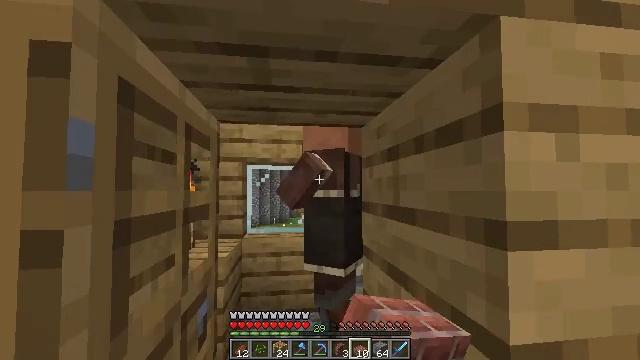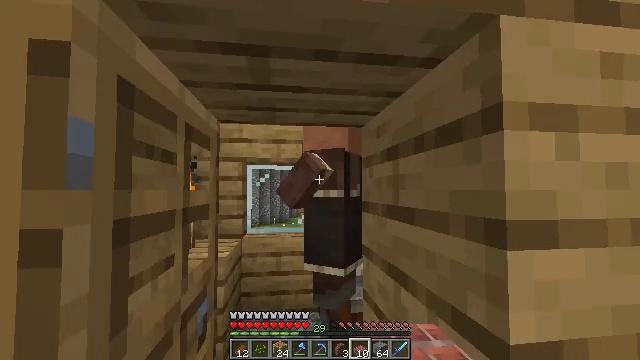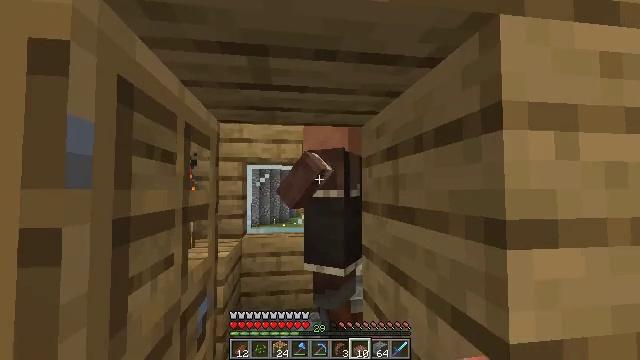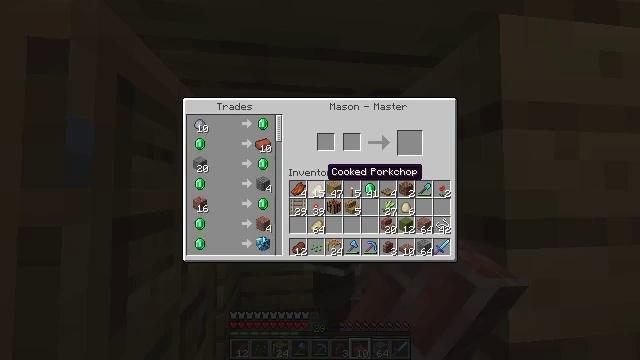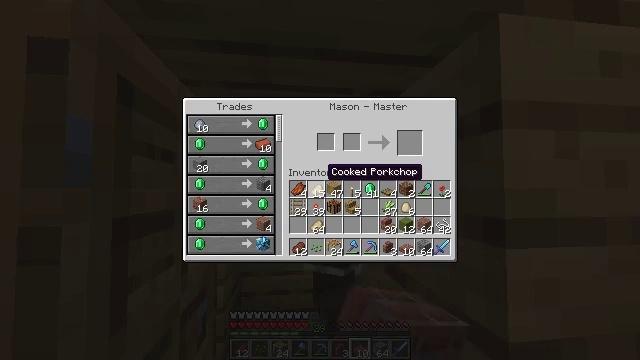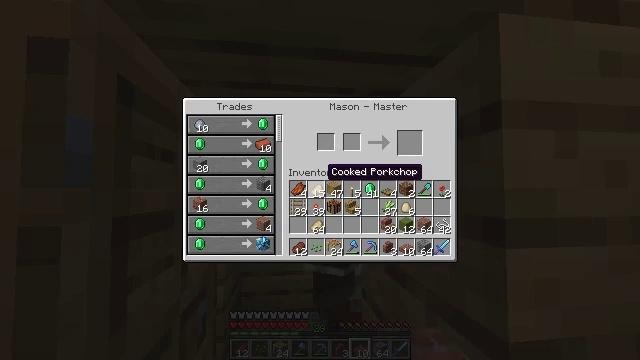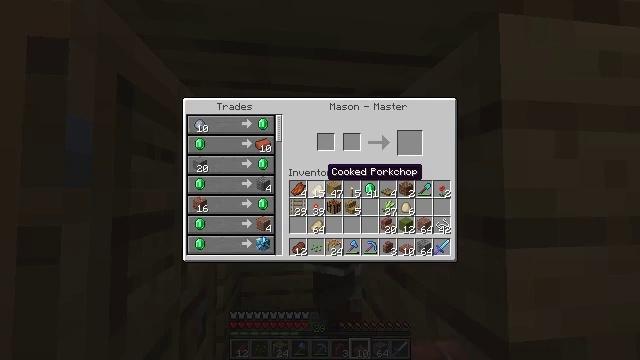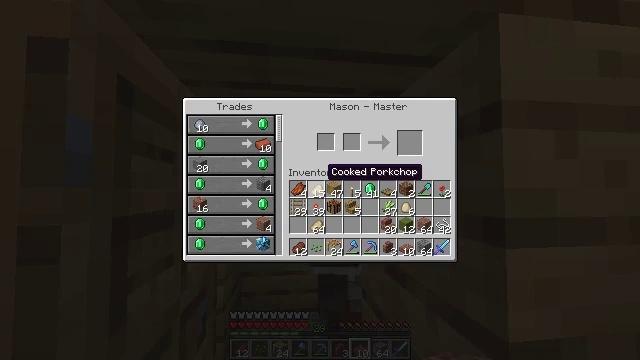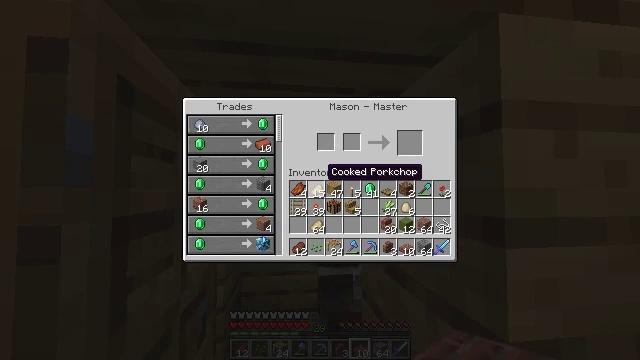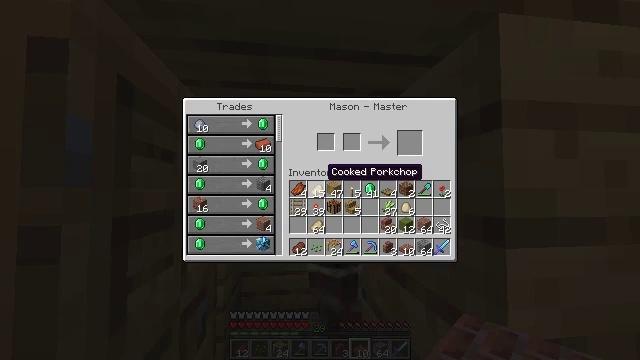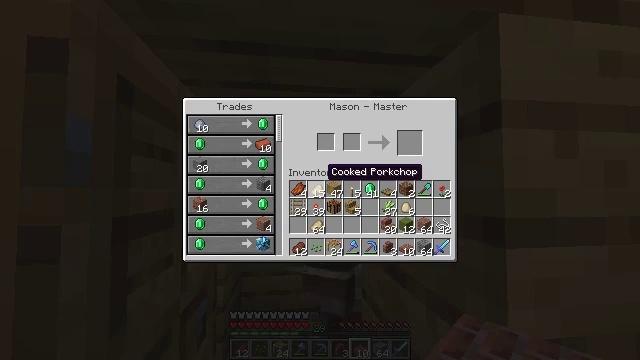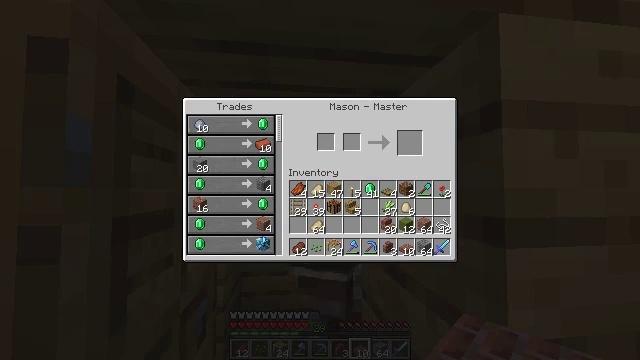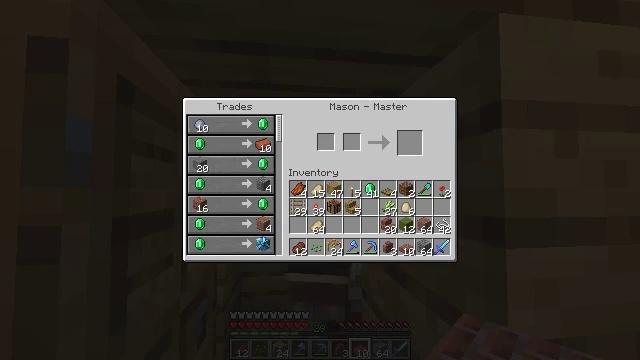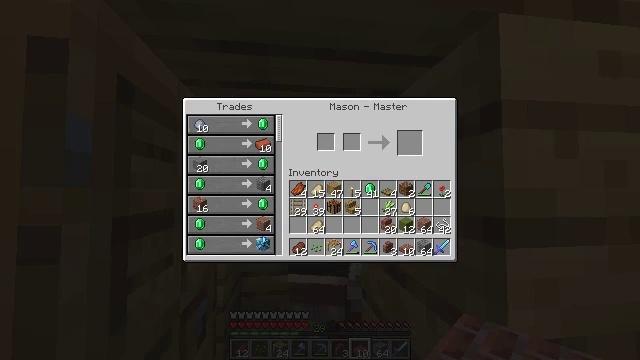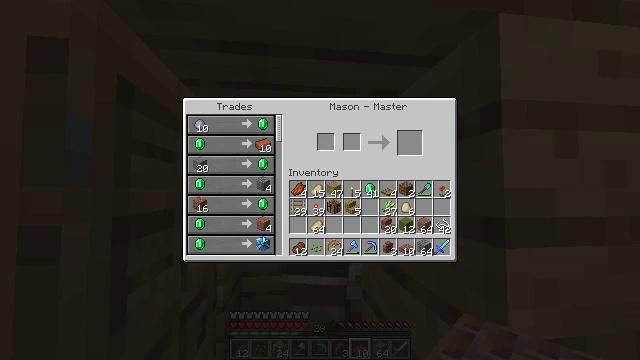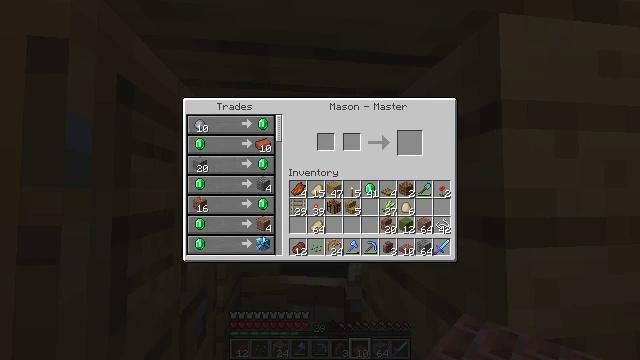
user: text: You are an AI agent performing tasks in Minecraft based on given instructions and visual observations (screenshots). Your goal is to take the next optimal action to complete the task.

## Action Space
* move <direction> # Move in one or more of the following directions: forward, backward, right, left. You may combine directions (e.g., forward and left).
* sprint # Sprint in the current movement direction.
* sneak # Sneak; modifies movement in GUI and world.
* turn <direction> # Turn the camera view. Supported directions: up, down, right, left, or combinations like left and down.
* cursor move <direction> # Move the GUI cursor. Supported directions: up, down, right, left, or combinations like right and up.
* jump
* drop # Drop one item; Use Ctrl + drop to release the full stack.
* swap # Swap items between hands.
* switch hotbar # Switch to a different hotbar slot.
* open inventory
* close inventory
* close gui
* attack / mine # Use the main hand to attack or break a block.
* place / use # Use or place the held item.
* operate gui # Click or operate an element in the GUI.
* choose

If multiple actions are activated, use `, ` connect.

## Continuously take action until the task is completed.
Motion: motion action
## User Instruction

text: Use clay to craft a brick.
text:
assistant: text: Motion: use / place
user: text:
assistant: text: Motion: use / place
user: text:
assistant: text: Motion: open gui
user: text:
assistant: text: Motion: no_op
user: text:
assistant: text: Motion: no_op
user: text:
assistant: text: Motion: no_op
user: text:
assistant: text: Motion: no_op
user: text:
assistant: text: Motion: no_op
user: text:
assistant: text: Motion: no_op
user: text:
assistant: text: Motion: no_op
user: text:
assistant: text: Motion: no_op
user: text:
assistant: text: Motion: no_op
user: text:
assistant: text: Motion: no_op
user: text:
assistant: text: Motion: cursor move up
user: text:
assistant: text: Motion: cursor move left and up
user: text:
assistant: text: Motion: cursor move left
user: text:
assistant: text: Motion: sneak, cursor move left
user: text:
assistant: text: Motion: sneak, cursor move left
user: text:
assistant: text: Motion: sneak, cursor move left
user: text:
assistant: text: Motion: sneak
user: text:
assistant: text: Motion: sneak
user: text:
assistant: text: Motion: sneak
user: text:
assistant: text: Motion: sneak, operate gui
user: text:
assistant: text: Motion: sneak, operate gui
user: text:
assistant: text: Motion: sneak, cursor move right
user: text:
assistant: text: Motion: sneak, cursor move right
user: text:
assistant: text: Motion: sneak, cursor move right
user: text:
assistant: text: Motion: sneak, cursor move right
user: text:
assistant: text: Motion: sneak
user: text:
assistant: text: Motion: sneak